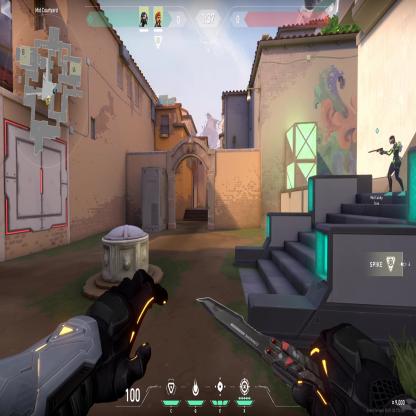
Label: teammate